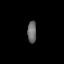
Tissue: prostate
Cell type: B cells
Senescence score: 0.7517
Nuclear area (px): 188
Mean DAPI intensity: 110.644